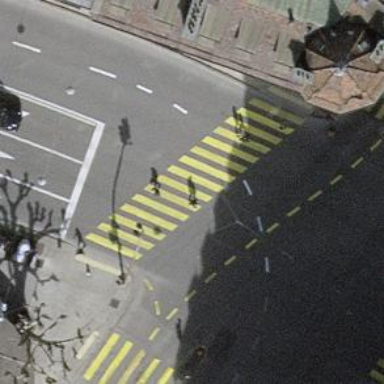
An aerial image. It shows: Asphalt footway with crossing controlled by traffic signals.